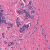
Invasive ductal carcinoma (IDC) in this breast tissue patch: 0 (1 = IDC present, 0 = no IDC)